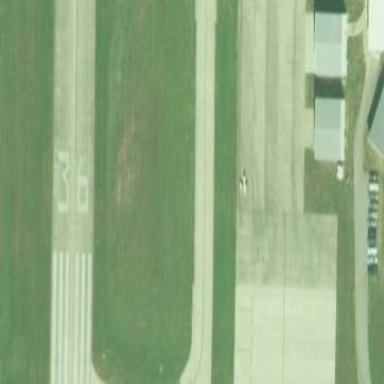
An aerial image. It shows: Apron at the airport.